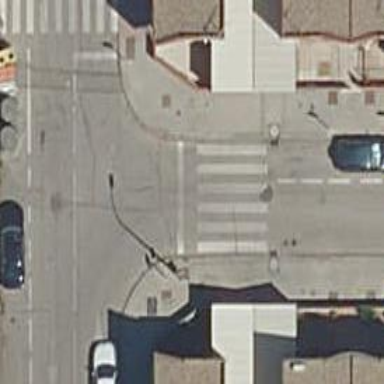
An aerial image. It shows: Uncontrolled road crossing.